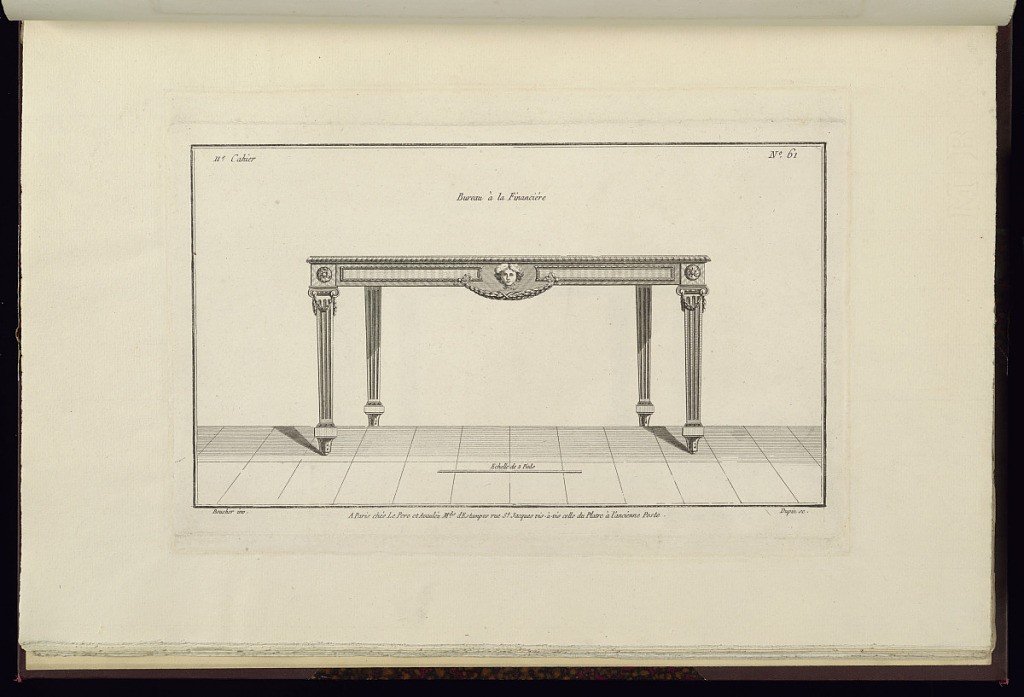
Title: Bureau à la Financiére
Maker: Juste-François Boucher, French, 1736 – 1782
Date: ca. 1775
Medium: Engraving on off white laid paper
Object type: Print
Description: Design for a desk with ornament motifs including fluting, garlands, rosettes, ribbon twist, and, at center, a mascaron above a garland of bound leaves. The plate is signed.